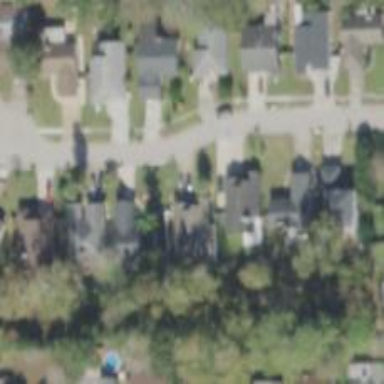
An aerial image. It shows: Residential road.